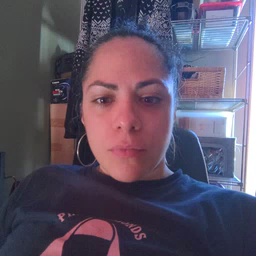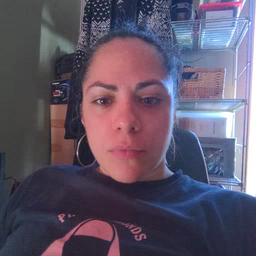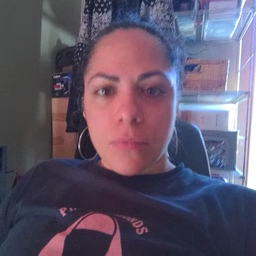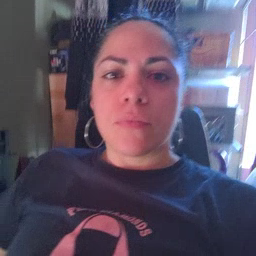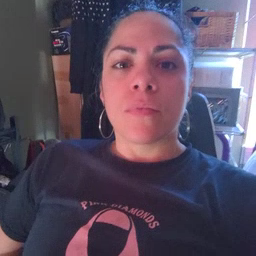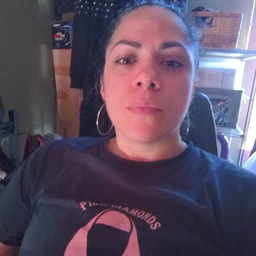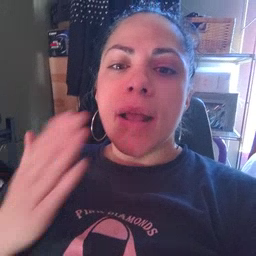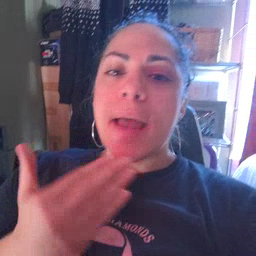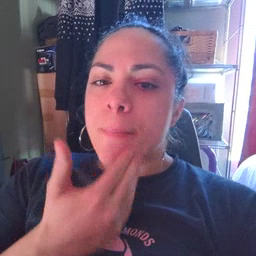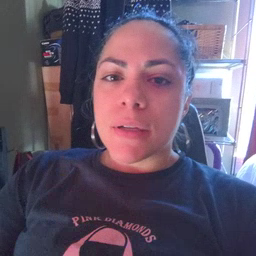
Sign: napkin